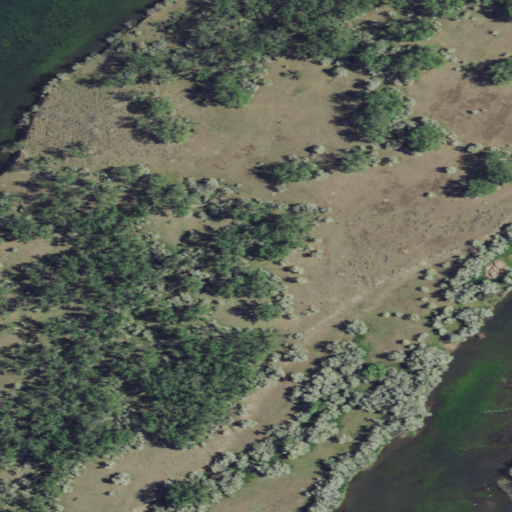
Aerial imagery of island in Montana named Duck Island containing grassland, herbaceous wetlands, woody wetlands, open water, and evergreen forest